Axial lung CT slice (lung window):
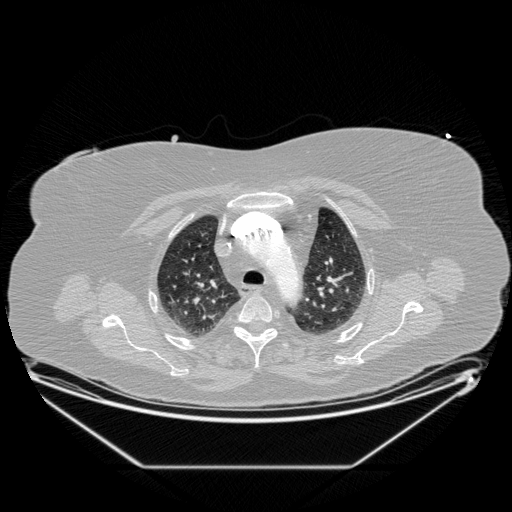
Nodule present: no